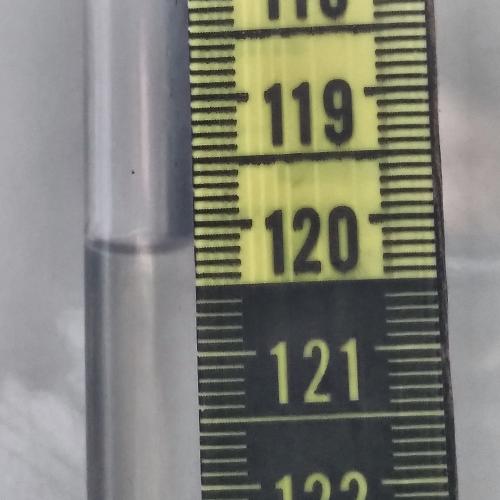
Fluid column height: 120.2 cm